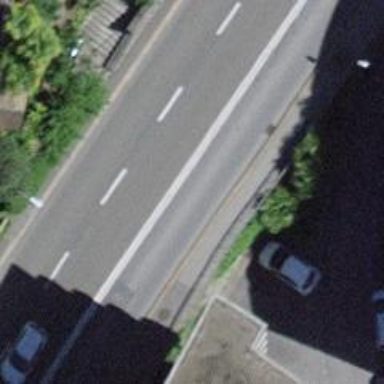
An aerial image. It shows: Secondary road with asphalt surface and sidewalks on both sides.